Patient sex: M
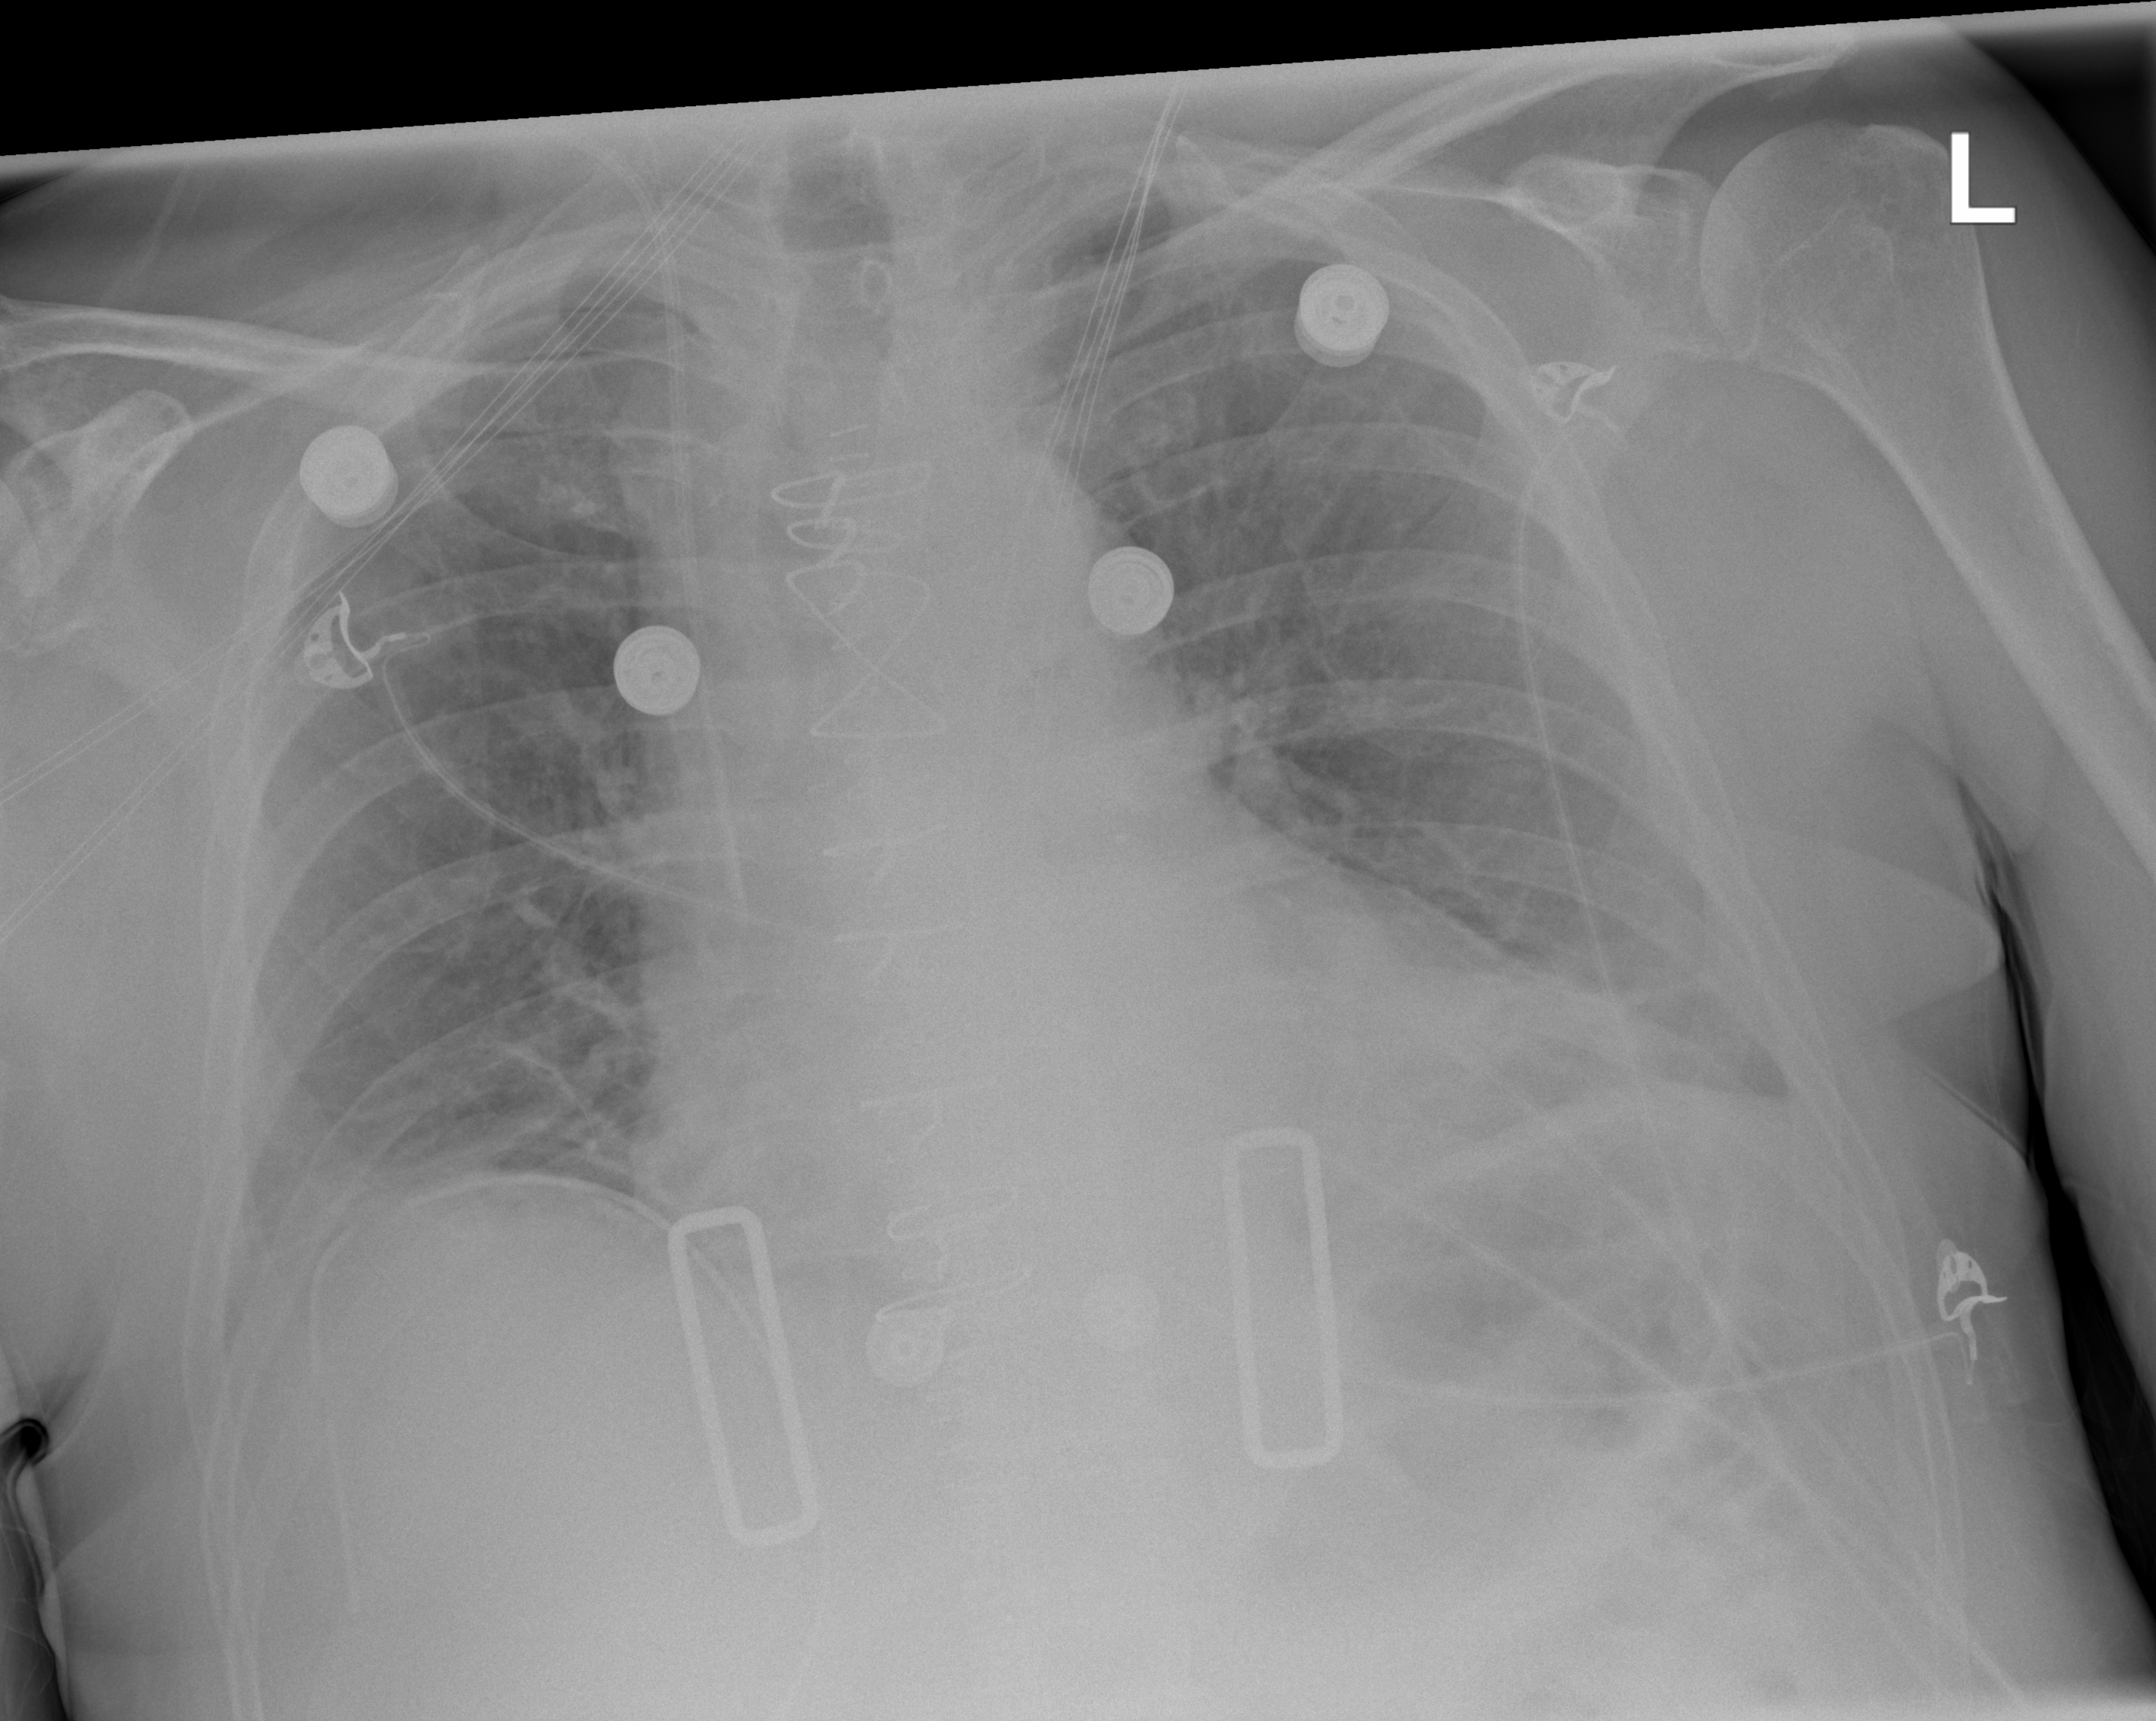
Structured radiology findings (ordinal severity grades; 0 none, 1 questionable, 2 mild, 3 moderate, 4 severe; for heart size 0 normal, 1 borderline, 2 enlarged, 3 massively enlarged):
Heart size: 0
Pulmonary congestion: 1
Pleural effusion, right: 0
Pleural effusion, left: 2
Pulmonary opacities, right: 0
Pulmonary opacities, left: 0
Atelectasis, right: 2
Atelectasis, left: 2